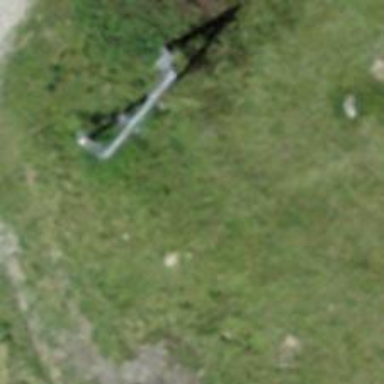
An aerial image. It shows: Pylon for aerialway.